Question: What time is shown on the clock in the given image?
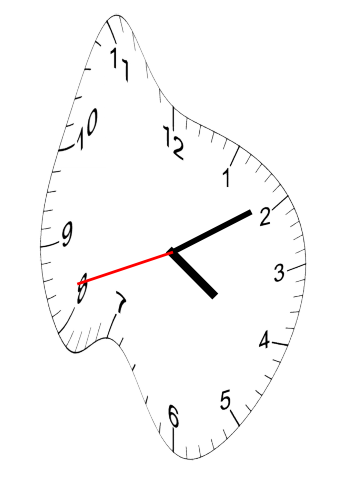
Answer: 04:09:42